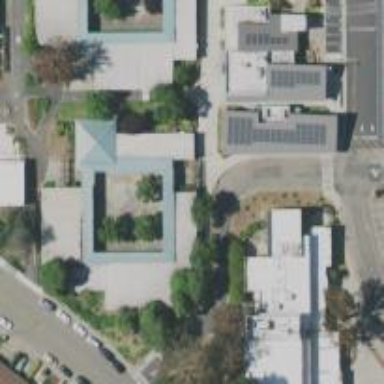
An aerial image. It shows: School building.